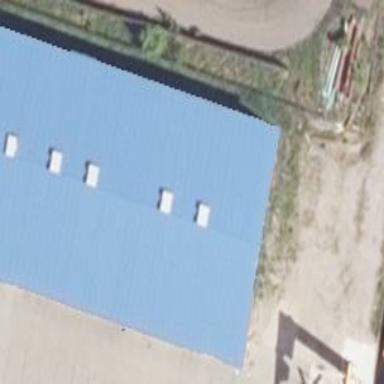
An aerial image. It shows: Outdoor shop.